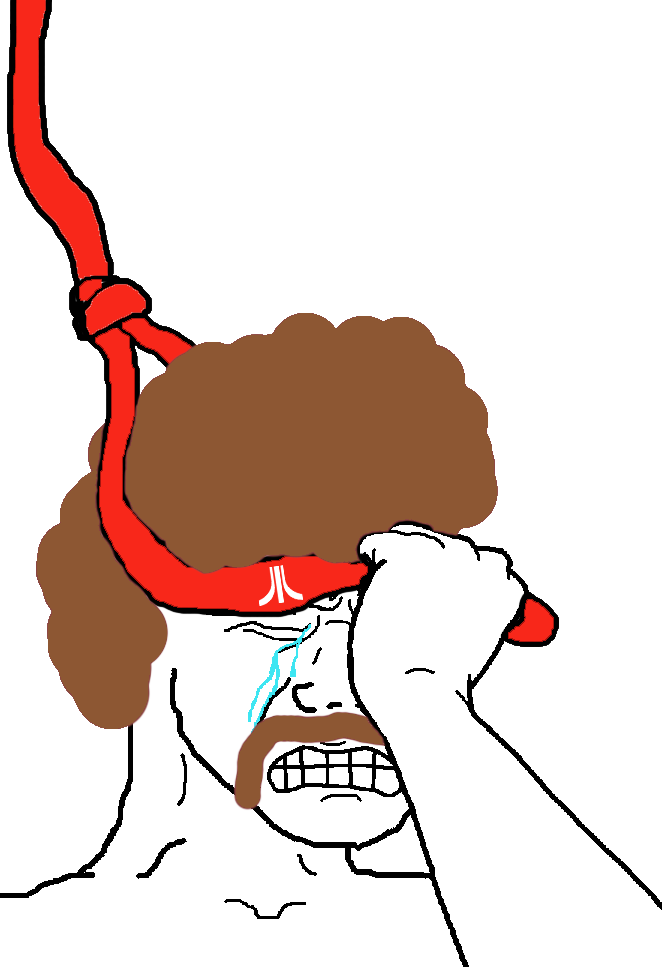
Label: 5_Crying_Wojak